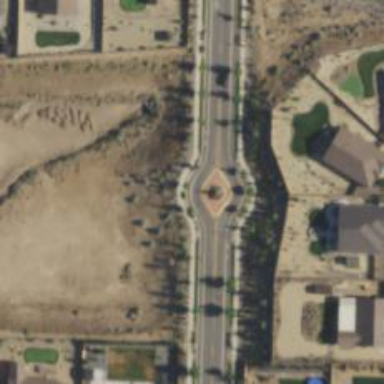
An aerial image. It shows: Secondary road with separate asphalt sidewalk.